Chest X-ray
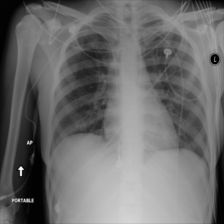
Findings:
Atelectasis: negative
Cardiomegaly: negative
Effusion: negative
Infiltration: negative
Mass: negative
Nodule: negative
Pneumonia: negative
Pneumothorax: negative
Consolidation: negative
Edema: negative
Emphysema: negative
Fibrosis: negative
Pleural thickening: negative
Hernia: negative